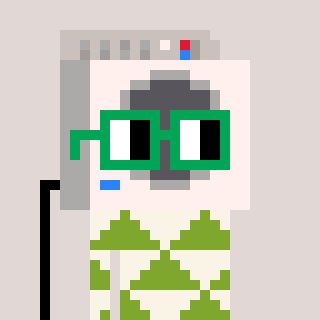
a pixel art character with square green glasses, a washing machine-shaped head and a slimegreen-colored body on a warm background